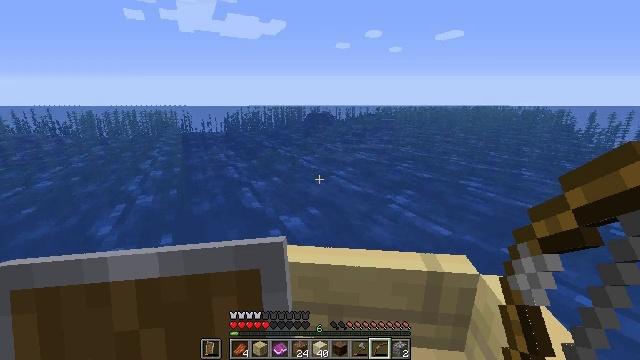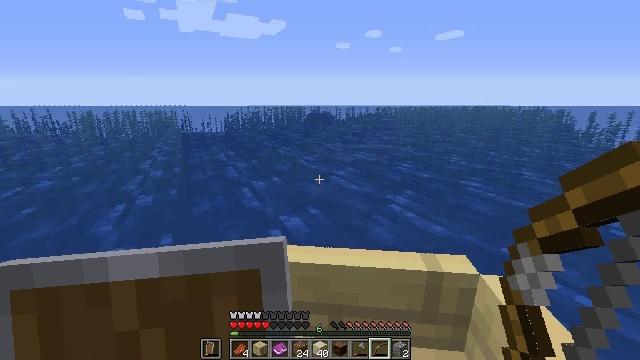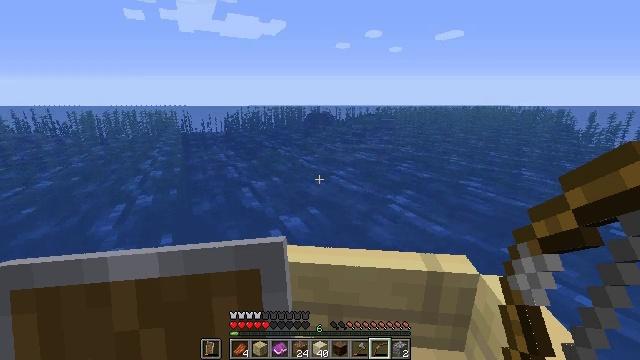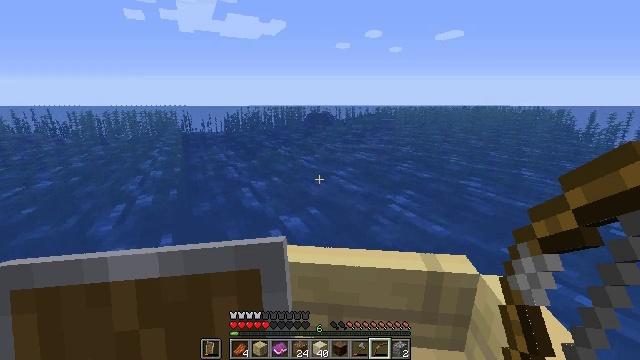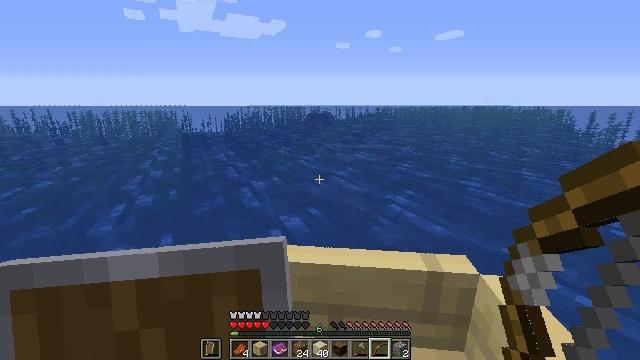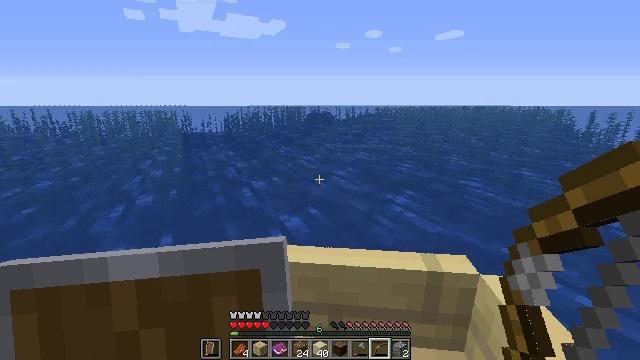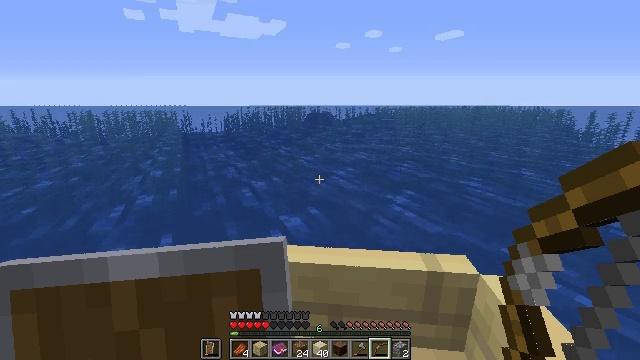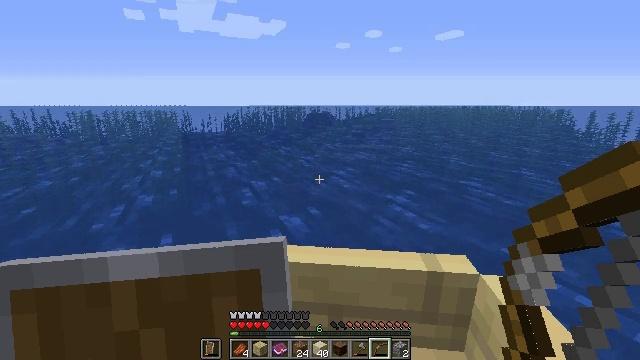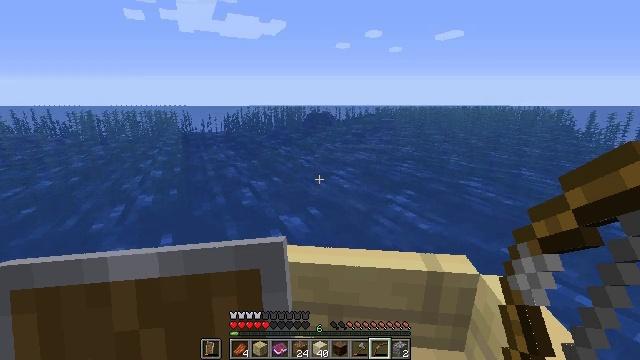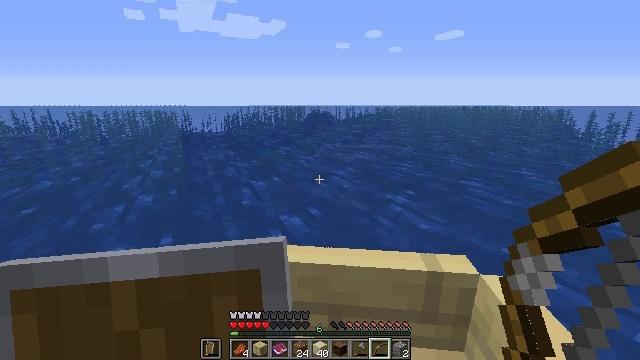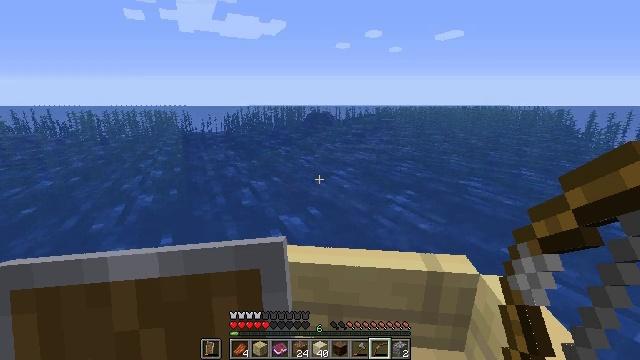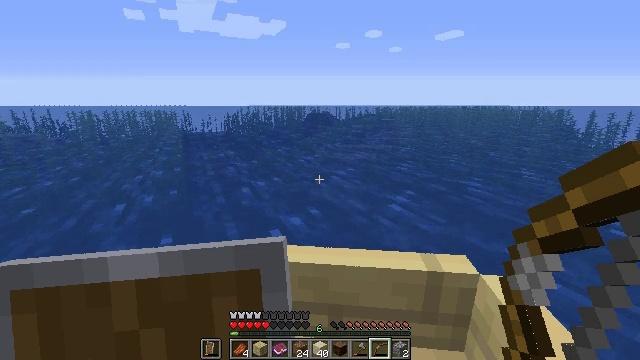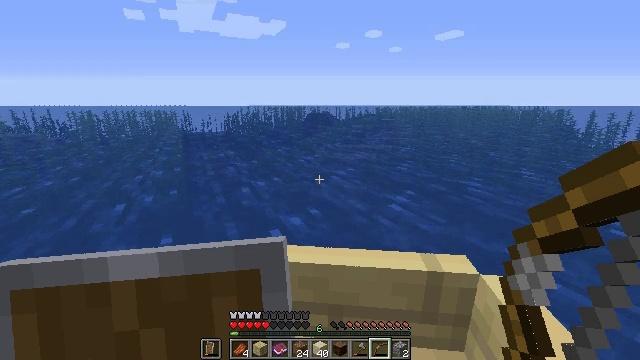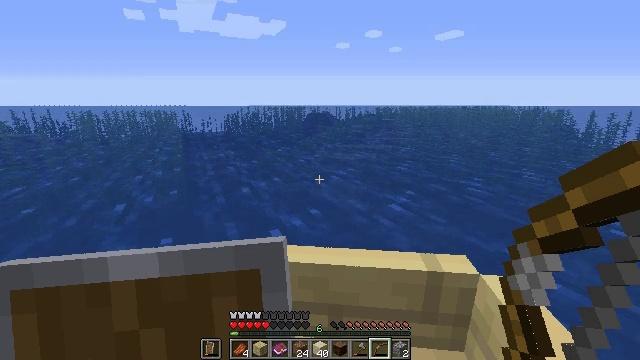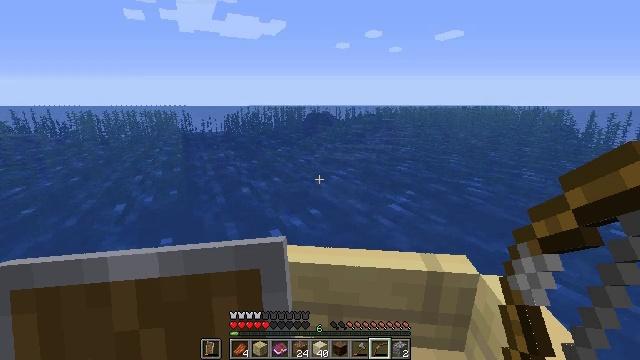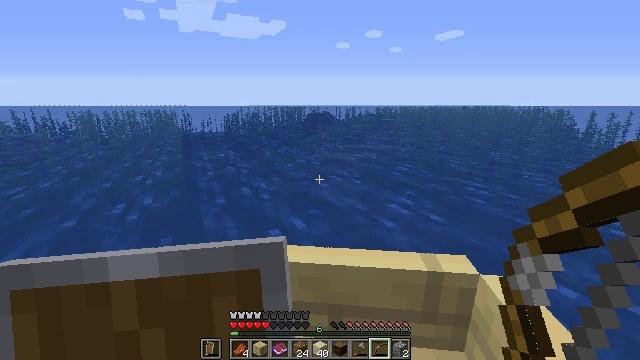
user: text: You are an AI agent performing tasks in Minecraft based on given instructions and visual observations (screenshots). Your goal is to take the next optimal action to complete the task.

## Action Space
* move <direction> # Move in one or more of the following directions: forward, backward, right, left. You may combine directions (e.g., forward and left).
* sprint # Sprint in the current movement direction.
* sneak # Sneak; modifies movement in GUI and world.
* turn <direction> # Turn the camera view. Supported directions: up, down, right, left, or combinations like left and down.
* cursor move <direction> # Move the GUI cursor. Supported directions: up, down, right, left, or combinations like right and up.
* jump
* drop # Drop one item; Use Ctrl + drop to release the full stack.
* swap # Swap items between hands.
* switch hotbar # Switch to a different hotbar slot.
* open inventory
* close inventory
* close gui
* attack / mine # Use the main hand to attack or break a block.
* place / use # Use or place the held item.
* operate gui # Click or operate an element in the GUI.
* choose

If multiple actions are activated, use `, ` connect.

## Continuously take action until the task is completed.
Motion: motion action
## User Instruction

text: Mine packed ice from icy biomes.
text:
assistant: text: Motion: no_op
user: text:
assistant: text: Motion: no_op
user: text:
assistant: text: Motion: no_op
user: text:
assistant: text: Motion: no_op
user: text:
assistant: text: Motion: no_op
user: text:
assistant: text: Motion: no_op
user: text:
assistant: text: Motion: no_op
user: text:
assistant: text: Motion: no_op
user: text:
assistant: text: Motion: no_op
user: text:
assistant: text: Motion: no_op
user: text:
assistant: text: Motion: no_op
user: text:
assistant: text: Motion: no_op
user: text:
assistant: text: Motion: no_op
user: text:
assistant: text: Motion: no_op
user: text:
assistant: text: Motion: no_op
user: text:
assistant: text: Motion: no_op
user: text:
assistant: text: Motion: no_op
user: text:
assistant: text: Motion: no_op
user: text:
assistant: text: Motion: no_op
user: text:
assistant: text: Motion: no_op
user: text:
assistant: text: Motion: no_op
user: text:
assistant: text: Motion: no_op
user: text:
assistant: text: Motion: no_op
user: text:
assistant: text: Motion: no_op
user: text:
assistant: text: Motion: no_op
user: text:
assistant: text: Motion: no_op
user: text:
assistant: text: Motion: no_op
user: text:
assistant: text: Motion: no_op
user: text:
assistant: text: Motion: no_op
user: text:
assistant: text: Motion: no_op